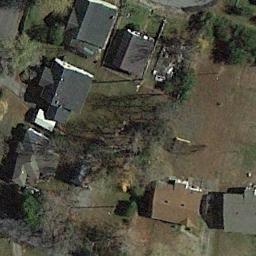
Label: residential